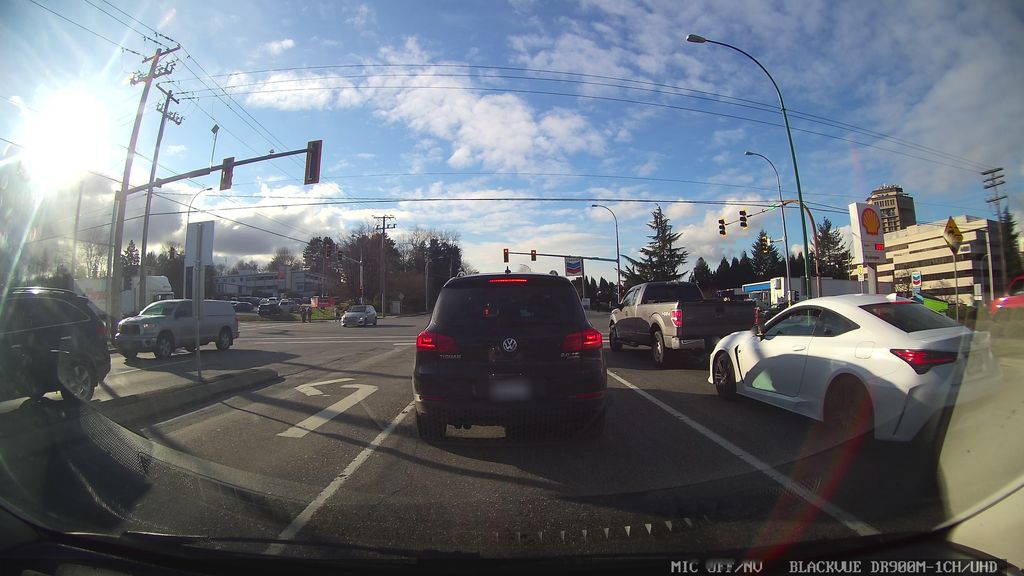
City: vancouver